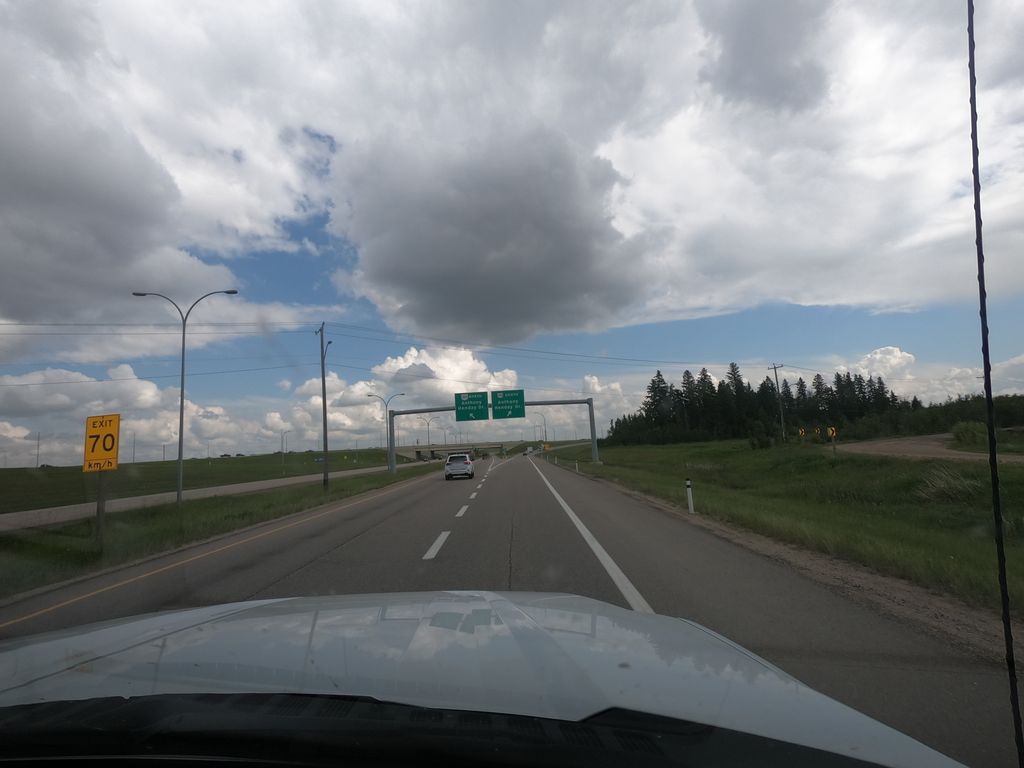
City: edmonton